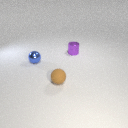
small blue metal sphere in front of small purple metal cylinder